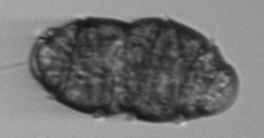
Label: Margalefidinium